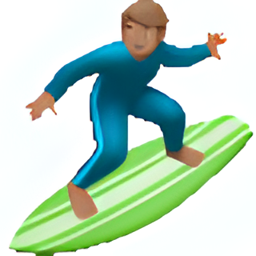
Name: man surfing type 4
Emoji: 🏄🏽‍♂️
Group: People & Body
Sub-group: person-sport